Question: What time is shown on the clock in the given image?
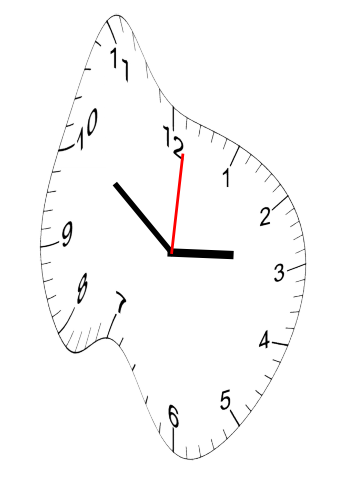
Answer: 02:51:01